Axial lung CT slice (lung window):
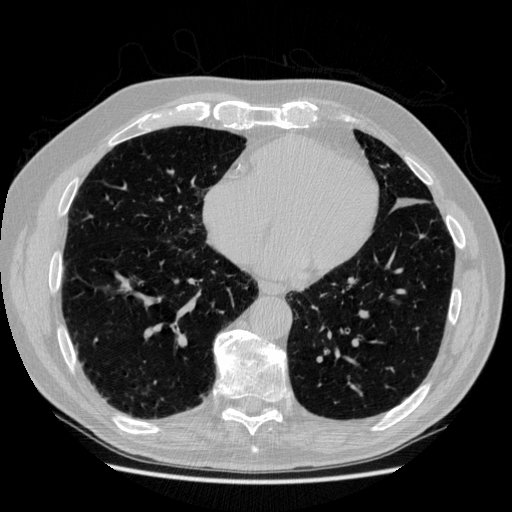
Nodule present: no